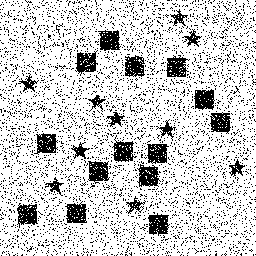
Squares: 14
Triangles: 0
Stars: 10
Total shapes: 24